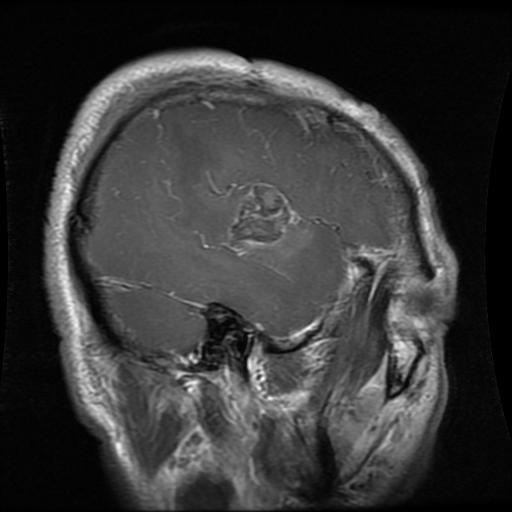
Label: glioma